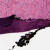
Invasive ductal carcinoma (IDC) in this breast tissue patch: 0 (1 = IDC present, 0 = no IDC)